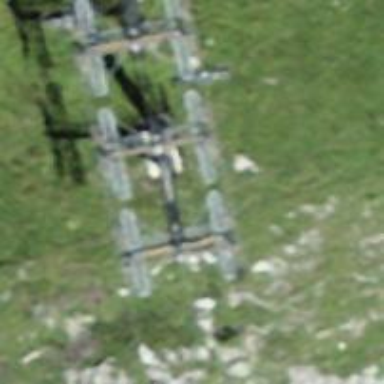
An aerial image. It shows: Pylon used for aerialway.